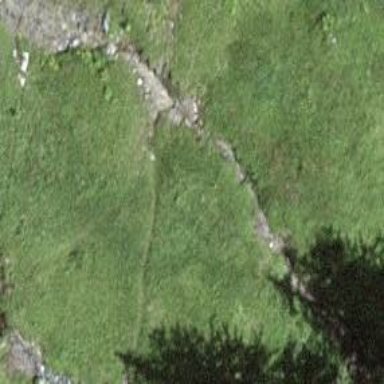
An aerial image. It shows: Path on the ground.